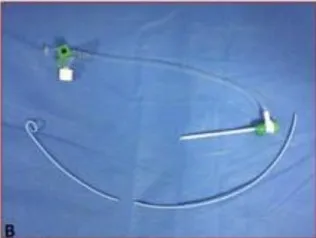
The introducing sheath was removed after the hub of the pigtail catheter was cut (B).
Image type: radiology (ct)